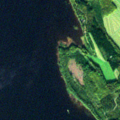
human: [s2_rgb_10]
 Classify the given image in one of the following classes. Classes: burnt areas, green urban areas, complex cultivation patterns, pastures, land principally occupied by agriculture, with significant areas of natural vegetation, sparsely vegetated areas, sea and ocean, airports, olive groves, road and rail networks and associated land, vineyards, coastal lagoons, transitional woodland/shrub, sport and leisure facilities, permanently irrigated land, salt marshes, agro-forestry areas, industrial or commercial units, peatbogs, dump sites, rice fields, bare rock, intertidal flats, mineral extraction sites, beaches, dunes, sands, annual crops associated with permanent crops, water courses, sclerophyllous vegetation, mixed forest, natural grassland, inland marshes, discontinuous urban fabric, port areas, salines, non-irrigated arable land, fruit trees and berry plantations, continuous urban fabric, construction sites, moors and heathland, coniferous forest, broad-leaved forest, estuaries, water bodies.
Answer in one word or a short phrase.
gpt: non-irrigated arable land, mixed forest, water bodies